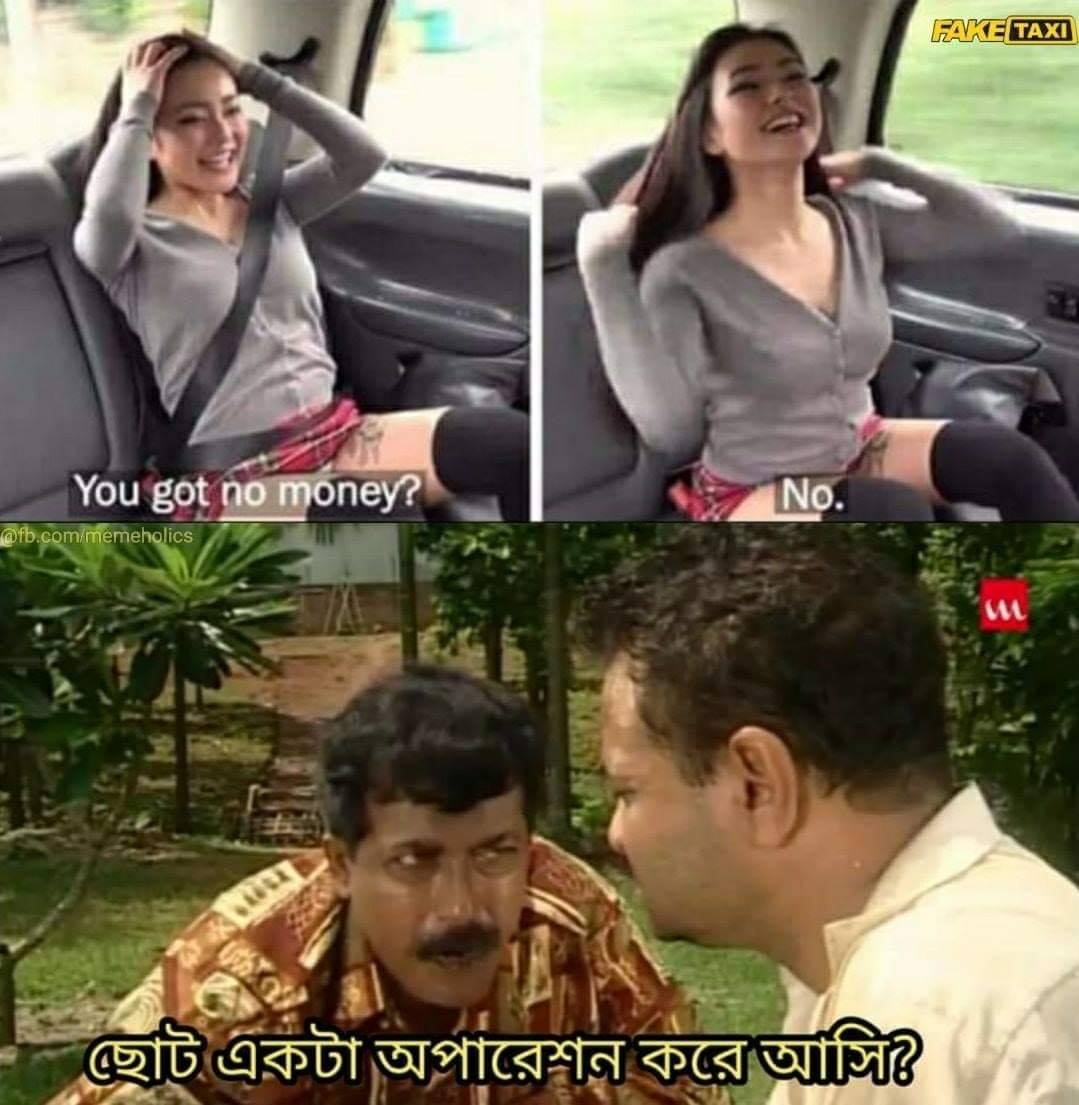
Caption: You got no money ?    No.   ছোট একটা অপারেশন করে আসি ?
Label: hate